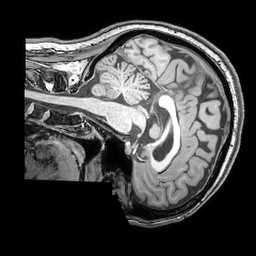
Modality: T1w
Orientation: sagittal
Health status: ill
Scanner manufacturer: philips
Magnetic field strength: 3 T
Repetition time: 0.007 s
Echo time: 0.0035 s